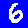
Digit: 6